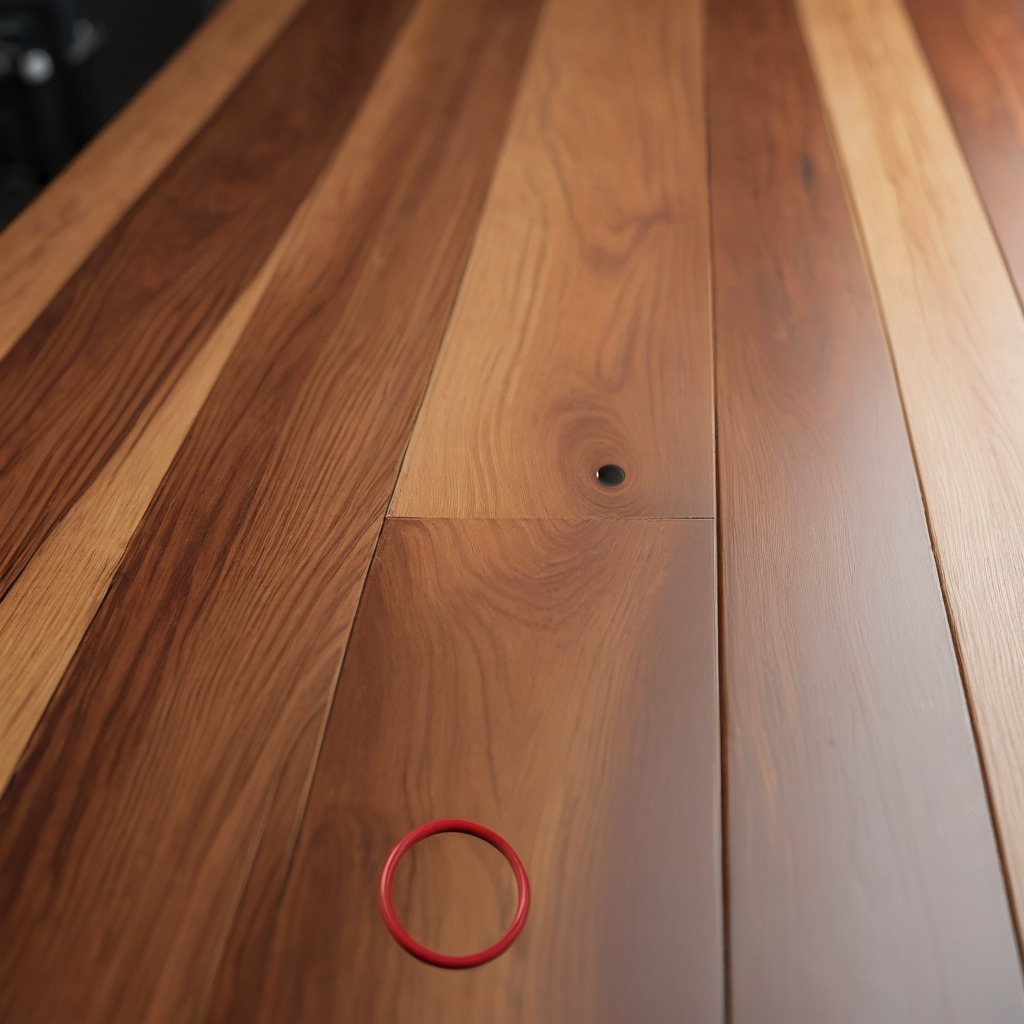
A rubber O-ring is lying on the wooden table in a carpentry studio.